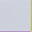
Piece: xx